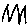
Label: zigzag